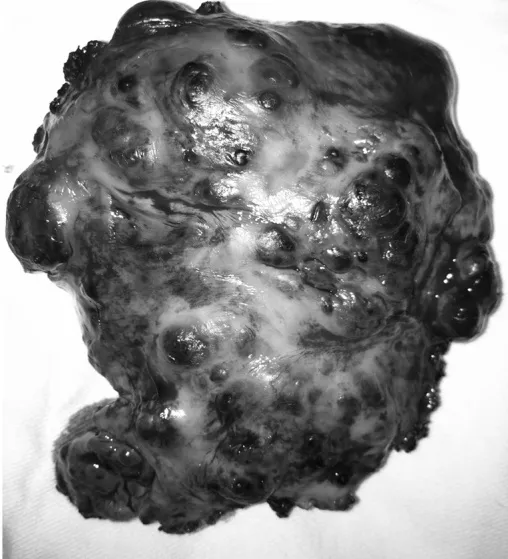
(B) Macroscopic appearance of the resected specimen.
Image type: pathology (h&e)